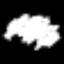
Label: square